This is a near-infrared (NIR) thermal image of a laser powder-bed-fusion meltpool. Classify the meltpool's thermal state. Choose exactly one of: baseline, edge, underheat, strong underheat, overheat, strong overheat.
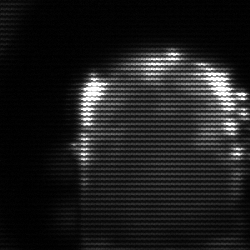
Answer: baseline